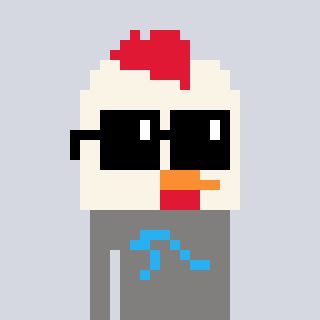
a pixel art character with square black sunglasses, a chicken-shaped head and a bluegrey-colored body on a cool background